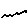
Label: zigzag